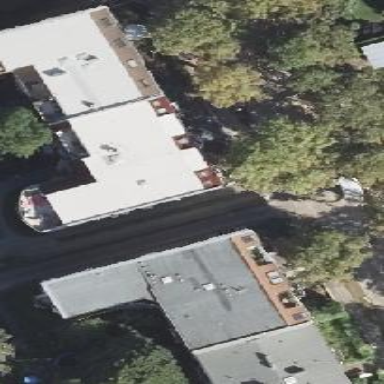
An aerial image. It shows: Building with apartments featuring unique double saltbox roof shape.